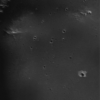
Label: not_dusty